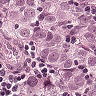
Metastatic tissue present: yes